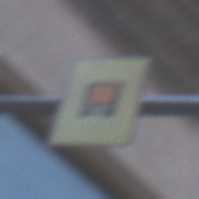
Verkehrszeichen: KennzeichnungspflichtigeFahrzeugeGefaehrlicheGueterOhnePfeilsymbol
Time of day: MorningAfternoon
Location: Outdoor (Urban)
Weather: PartlyCloudy
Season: NotSpecified
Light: Natural